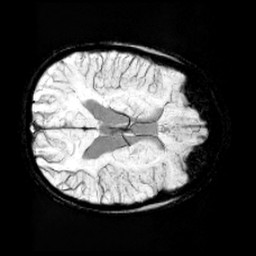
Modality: minIP
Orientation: axial
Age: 11
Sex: male
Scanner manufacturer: siemens
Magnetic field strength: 3 T
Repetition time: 0.027 s
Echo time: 0.02 s